Question: My app ships with a .plist that looks like this:

I want the user to be able to add a custom exerciseName.
So I need to create a new .plist in the user's document folder that mimics this format. Can anyone help me with this?
I need something like this (pseudo code)
'''
if (userData == nil)
{
then create the .plist file;
setup the .plist to mimic the format of the img above.
}
now save exerciseName appropriately.
'''
Update:
'''
if (exerciseArray == nil)
{
NSString *path = [[NSBundle mainBundle]pathForResource:@"data" ofType:@"plist"];
NSMutableArray *rootLevel = [[NSMutableArray alloc]initWithContentsOfFile:path];
self.exerciseArray = rootLevel;
[rootLevel release];
}
'''
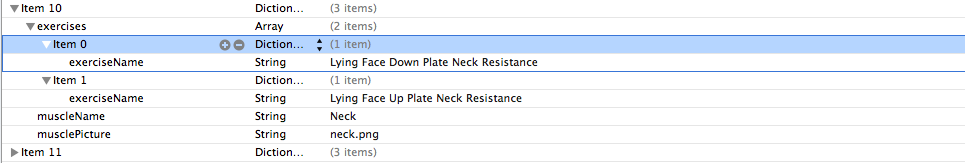
Answer: What you will want to do is load the Plist into an NSDictionary, and encode that NSDictionary back to a Plist file in your applications document folder. In your applicationDidFinishLoading: method, I would do something like this:
'''
NSString * documentFile = [NSHomeDirectory() stringByAppendingFormat:@"/Documents/myPlist.plist"];
if (![[NSFileManager defaultManager] fileExistsAtPath:documentFile]) {
// create a copy of our resource
NSString * resPath = [[NSBundle mainBundle] pathForResource:@"myPlist" ofType:@"plist"];
// NOTE: replace @"myPlist" with the name of the file in your Resources folder.
NSDictionary * dictionary = [[NSDictionary alloc] initWithContentsOfFile:resPath];
[dictionary writeToFile:documentFile atomically:YES];
[dictionary release];
}
'''
Then, when you want to add an item, you want to use an NSMutableDictionary to modify and save the existing plist in the app's documents directory:
'''
- (void)addExercise {
NSMutableDictionary * changeMe = [[NSMutableDictionary alloc] initWithContentsOfFile:documentFile];
... make changes ...
[changeMe writeToFile:documentFile atomically:YES];
[changeMe release];
}
'''
To make changes, you will need to find the sub-dictionary containing the array of exercises. Then use the setObject:forKey: method on the NSMutableDictionary to set a new array containing a new list of exercises. This might look something like this:
'''
NSMutableArray * list = [NSMutableArray arrayWithArray:[changeMe objectForKey:@"list"]];
NSArray * exercises = [[list objectAtIndex:10] objectForKey:@"exercises"];
NSDictionary * newExercise = [NSDictionary dictionaryWithObject:@"Type a LOT" forKey:@"exerciseName"];
exercises = [exercises arrayByAddingObject:newExercise];
NSMutableDictionary * dict = [NSMutableDictionary dictionaryWithDictionary:[list objectAtIndex:10]];
[dict setObject:exercises forKey:@"exercises"];
[list replaceObjectAtIndex:10 withObject:dict];
[changeMe setObject:list forKey:@"list"];
'''
Once you make your change, it is important to remember to write 'changeMe' to the plist file in the documents directory.